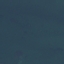
Label: SeaLake